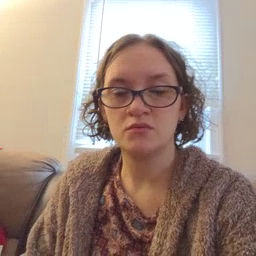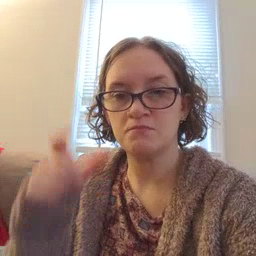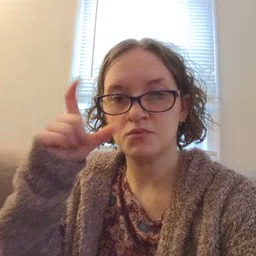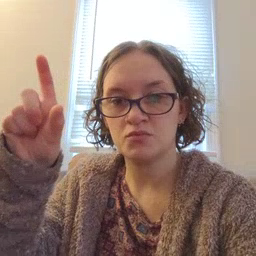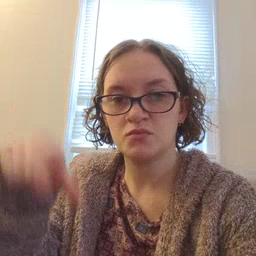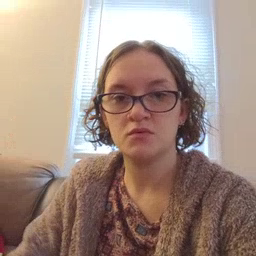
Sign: moon